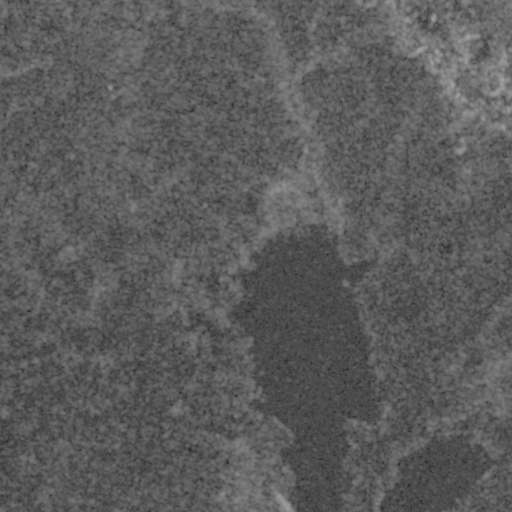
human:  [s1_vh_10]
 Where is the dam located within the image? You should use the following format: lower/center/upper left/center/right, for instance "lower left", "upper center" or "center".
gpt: The dam is located in the lower center of the image.
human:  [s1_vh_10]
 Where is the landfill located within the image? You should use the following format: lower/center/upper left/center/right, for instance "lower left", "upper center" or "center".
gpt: The landfill is located in the upper right of the image.
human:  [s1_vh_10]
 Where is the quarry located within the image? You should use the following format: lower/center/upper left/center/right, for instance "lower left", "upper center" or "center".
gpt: The quarry is located in the upper right of the image.
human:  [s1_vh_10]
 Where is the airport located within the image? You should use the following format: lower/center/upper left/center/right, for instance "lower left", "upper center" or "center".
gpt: There is no airport in the image.

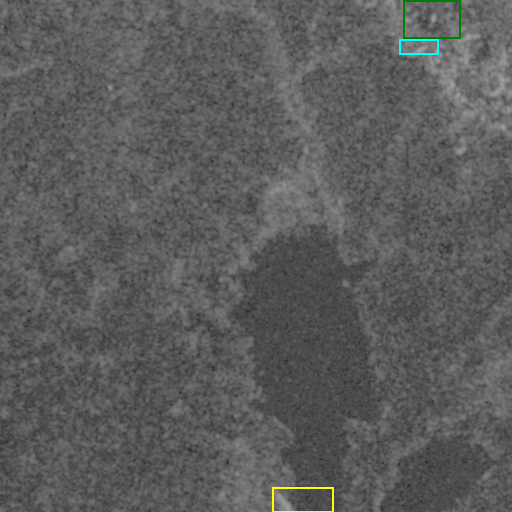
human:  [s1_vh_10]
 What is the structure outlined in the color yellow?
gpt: The structure outlined in yellow is a dam.
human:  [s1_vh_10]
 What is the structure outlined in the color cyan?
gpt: The structure outlined in cyan is a landfill.
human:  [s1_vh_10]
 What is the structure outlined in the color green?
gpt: The structure outlined in green is a quarry.
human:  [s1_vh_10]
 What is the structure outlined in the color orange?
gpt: There is no orange outline.